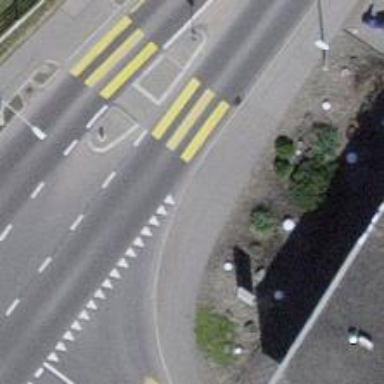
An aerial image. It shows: Kerb serving as barrier.